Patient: sex M, age 66
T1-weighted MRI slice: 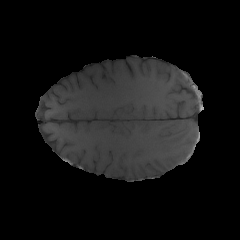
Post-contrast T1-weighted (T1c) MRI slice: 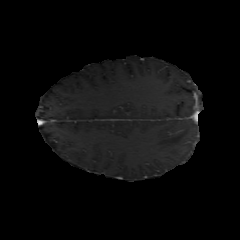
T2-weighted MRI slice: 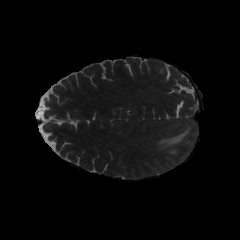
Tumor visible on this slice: yes
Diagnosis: Glioblastoma, IDH-wildtype
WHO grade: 4